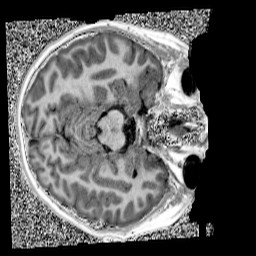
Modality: UNIT1
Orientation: axial
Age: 10
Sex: male
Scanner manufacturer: siemens
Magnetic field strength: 3 T
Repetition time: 4 s
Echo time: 0.00299 s